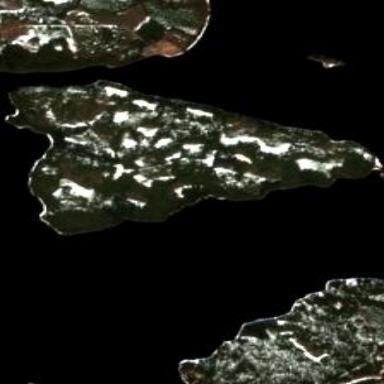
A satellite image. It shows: Island.